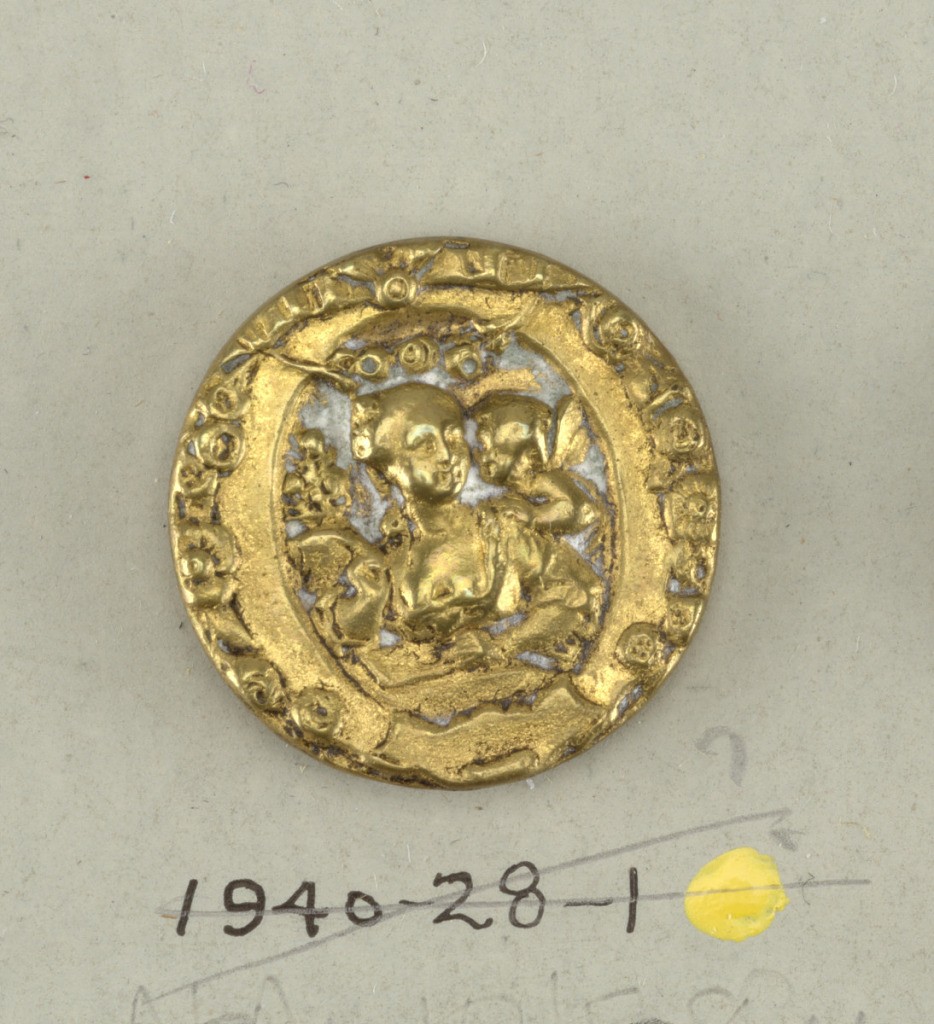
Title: Button
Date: mid-19th century
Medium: Brass
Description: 1940-28-4: Circular button with metal shank. Stamped ornament...